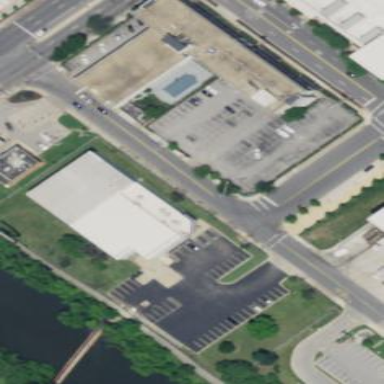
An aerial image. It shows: Retail building.